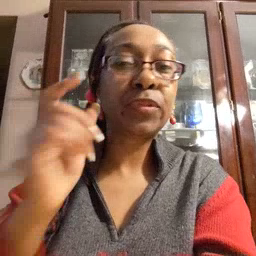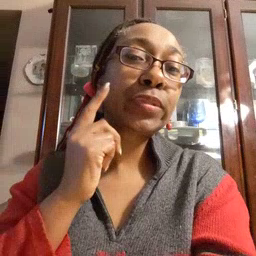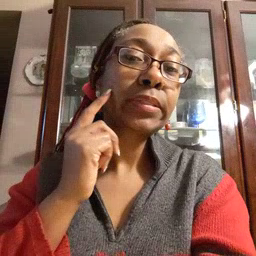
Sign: cheek